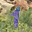
Label: 1